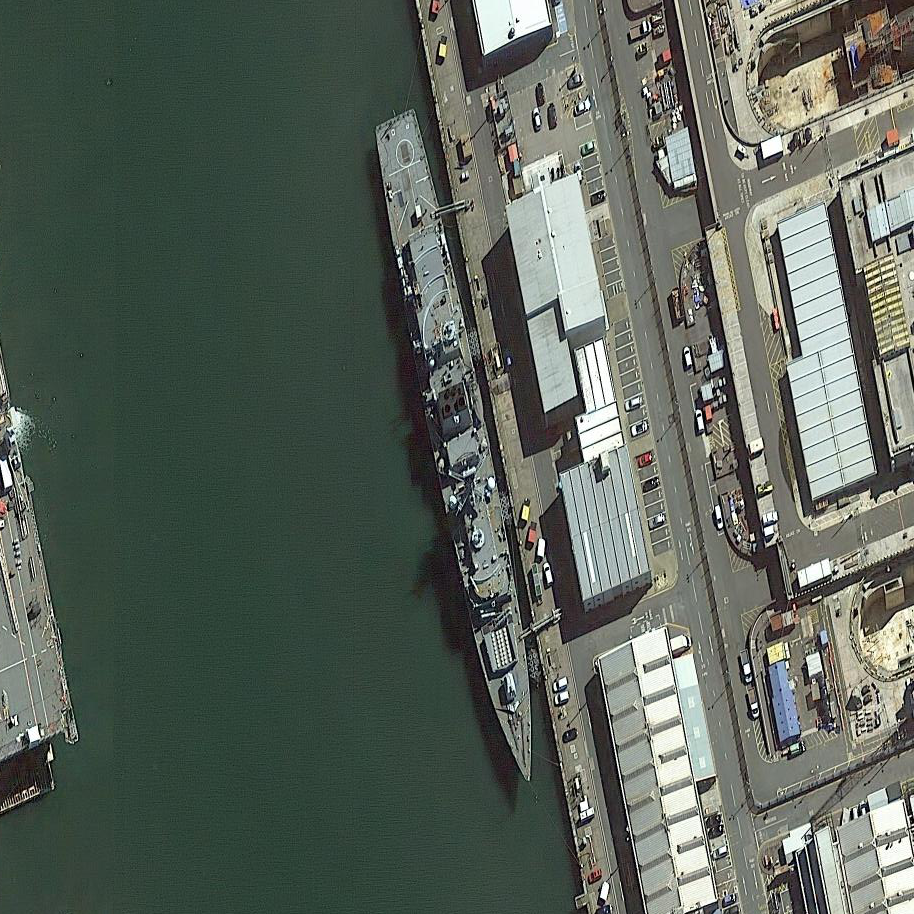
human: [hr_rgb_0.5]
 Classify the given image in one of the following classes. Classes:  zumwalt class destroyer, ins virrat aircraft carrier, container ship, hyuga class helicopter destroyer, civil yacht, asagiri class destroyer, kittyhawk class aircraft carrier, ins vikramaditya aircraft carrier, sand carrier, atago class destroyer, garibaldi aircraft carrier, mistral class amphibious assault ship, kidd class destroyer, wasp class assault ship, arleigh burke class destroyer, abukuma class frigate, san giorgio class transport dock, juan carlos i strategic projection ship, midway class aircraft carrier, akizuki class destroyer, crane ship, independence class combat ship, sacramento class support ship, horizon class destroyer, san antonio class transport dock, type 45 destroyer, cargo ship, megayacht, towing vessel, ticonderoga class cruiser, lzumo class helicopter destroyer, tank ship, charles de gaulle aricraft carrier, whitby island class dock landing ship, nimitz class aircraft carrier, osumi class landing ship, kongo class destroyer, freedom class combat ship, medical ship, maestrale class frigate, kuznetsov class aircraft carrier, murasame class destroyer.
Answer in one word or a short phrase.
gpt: Type 45 destroyer